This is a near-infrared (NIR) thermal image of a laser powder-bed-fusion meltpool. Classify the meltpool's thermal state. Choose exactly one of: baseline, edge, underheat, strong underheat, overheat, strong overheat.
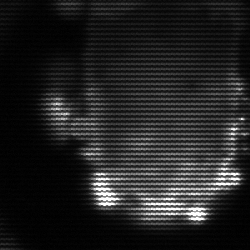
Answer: baseline